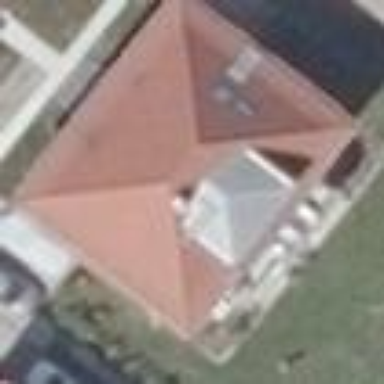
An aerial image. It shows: Hipped roof on apartment building.